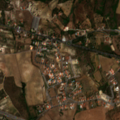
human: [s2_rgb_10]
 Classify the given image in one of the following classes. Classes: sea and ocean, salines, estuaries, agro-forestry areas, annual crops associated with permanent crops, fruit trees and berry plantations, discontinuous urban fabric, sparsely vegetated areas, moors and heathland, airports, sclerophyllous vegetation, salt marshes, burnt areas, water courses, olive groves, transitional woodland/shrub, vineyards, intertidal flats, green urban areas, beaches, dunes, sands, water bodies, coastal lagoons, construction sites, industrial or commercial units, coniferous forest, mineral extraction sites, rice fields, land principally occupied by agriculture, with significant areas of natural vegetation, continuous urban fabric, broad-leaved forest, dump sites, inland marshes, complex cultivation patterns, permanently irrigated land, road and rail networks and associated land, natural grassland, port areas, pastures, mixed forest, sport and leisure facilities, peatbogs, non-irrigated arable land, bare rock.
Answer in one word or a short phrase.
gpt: discontinuous urban fabric, non-irrigated arable land, olive groves, complex cultivation patterns